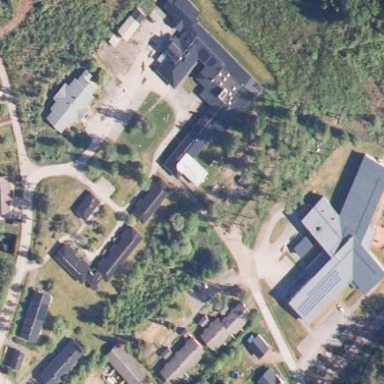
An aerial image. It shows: Public building.